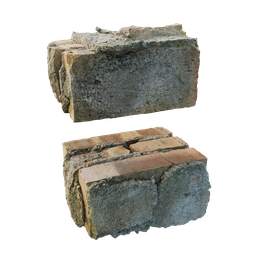
Label: architecture